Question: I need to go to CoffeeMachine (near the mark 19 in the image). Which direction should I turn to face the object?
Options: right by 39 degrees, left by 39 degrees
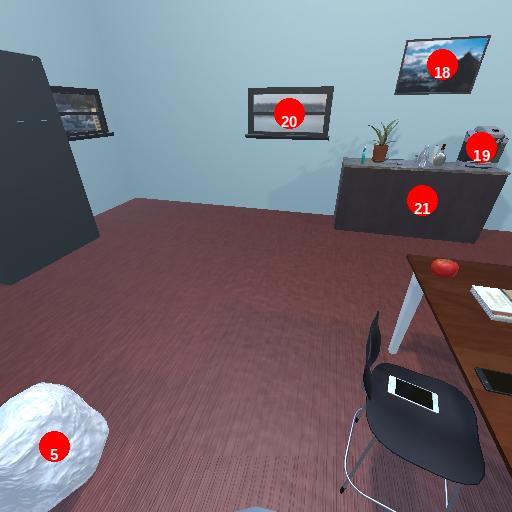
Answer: right by 39 degrees